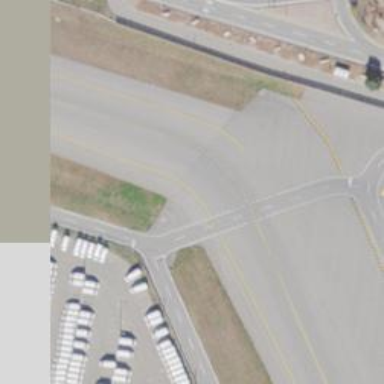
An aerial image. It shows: Asphalt taxiway at the airport.